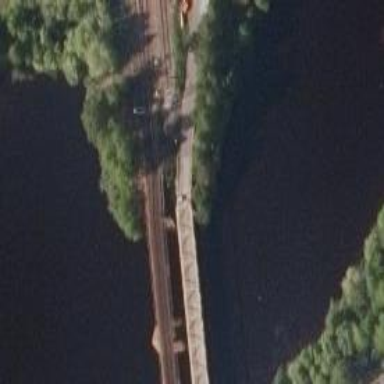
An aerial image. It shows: Railway with continuous electrified contact line.